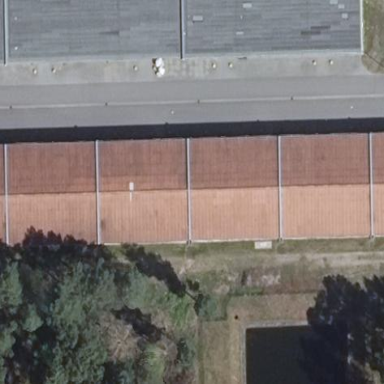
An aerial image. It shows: Group of garages.